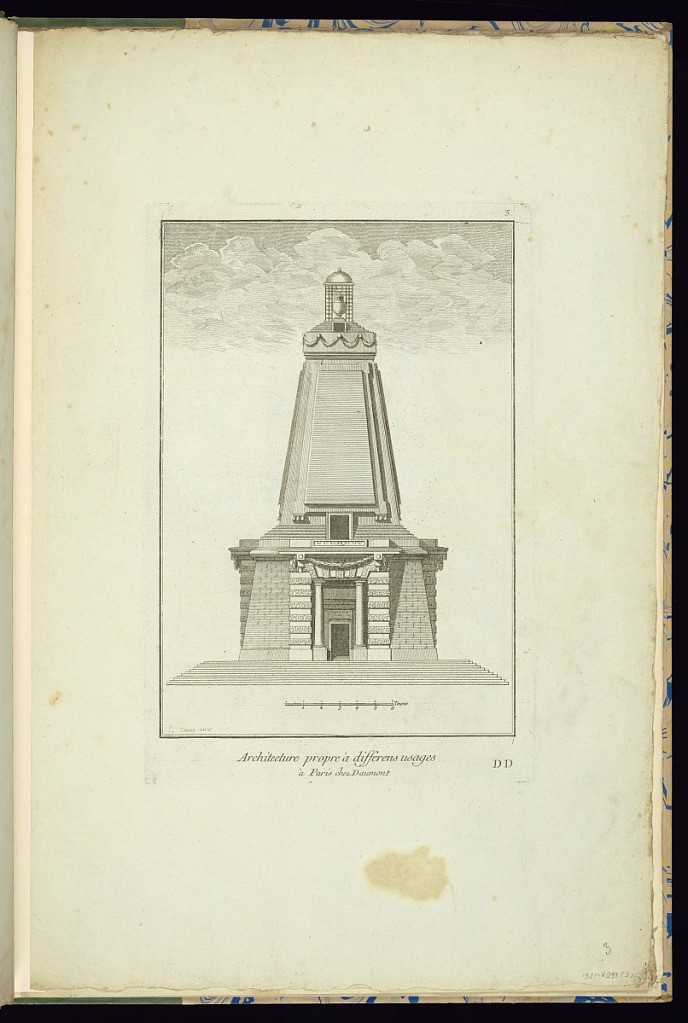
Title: Design for a Lighthouse
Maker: A. Le Canu, French, active 1746 – 1768
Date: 1760–75
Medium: Etching and engraving on laid paper
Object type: Print
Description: Design for a Neoclassical lighthouse with a brick and a vermiculated rusticated façade. Columns framing the central portico entrance to the door with a garland of laurel leaves hanging above. The tower in the shape of an obelisk with large panels on each side. Topped with a smoking / flaming urn or vase within a trellised structure with a domed roof. Clouds in the background and steps leading up to the lighthouse. A scale below the design. The plate is titled, numbered, and signed.